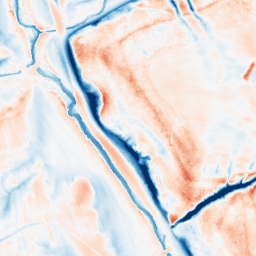
Category: classical
Decomposition family: gaussian_anisotropic
Decomposition parameters: sigma_x: 10
sigma_y: 5
Upsampling method: cubic_catmull_rom
Upsampling parameters: scale: 8
Upsampling scale: 8